Question: I have a project I'm working on that needs two buttons with some data that will take up exactly half the width of the UITableViewCell that they are in.
In the past when I have wanted to do this I usually set a constraint that the button will be equal widths to its superview and give it a multiplier of 0.5.
For some reason however inside the UITableViewCell I can't get the Storyboards to give me this option. The "Equal Widths" constraint in the GUI is grayed out.

I resolved to just do it programmatically so in the custom cell I tied the following code. I've tried putting the 'cellInit()' method below being called in the awakeFromNib and that gave an error. I've tried also just calling it on 'cellForRowAtIndexPath' when the cell is loaded, and got the same error.
import UIKit
class PollCell: UITableViewCell {
'''
@IBOutlet weak var option1: UIButton!
@IBOutlet weak var option2: UIButton!
override func awakeFromNib() {
super.awakeFromNib()
//cellInit() //Commented out because causes error
}
func cellInit(){
option1.addConstraint(NSLayoutConstraint(item: option1, attribute: .Width, relatedBy: .Equal, toItem: self, attribute: .Width, multiplier: 0.5, constant: 0))
}
'''
}
This is the error that I am getting:
What I'm trying to achieve is pretty standard, so I assume this isn't anything to crazy and I'm probably doing something the wrong way. Either way I assume plenty of newcomers like myself will run into this. Thanks in advance!
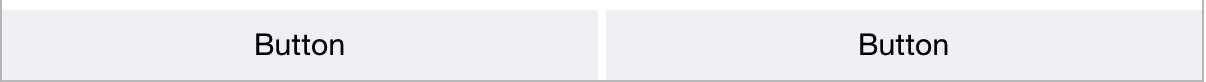
Answer: In the comments, we discussed that you leverage 'contentView.frame.maxX'
Alternatively, you can use AutoLayout: Make sure you 'setTranslatesAutoresizingMaskIntoConstraints(false)'
Assign tags (optional). You only havetwo buttons but for more than two, I would use tags so you don't need to manually type 'UIButton' for every button.
'''
addConstraint(NSLayoutConstraint(item: self.viewWithTag(1) as UIButton, attribute: .Right, relatedBy: .Equal, toItem: self, attribute: .CenterX, multiplier: 0.33, constant: 0))
addConstraint(NSLayoutConstraint(item: self.viewWithTag(2) as UIButton, attribute: .Right, relatedBy: .Equal, toItem: self, attribute: .CenterX, multiplier: 0.66, constant: 0))
'''
OR VFL using a Dictionary:
'''
for button in buttonsDictionary.keys {
self.addConstraints(NSLayoutConstraint.constraintsWithVisualFormat("H:|-[\(button1)]-[\(button2)]|", options: .allZeros, metrics: nil, views: buttonsDictionary))
}
'''
call 'cell.updateConstraints()' in your cellForRowAtIndexPath in TableView.
You can learn more in the link below: They have an example of two side by side buttons:
<URL>